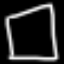
Label: square